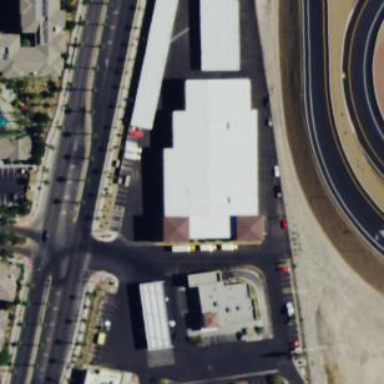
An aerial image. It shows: Building that serves as storage rental shop.